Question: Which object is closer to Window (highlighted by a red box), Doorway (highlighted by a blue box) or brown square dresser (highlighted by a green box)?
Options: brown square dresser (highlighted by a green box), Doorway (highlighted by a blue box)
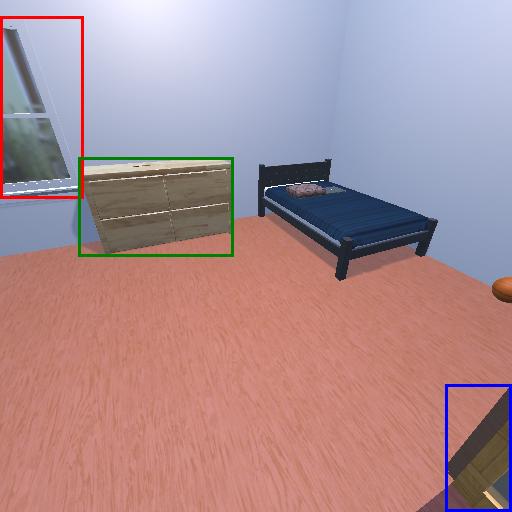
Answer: brown square dresser (highlighted by a green box)